Question: Recursively list large number of files and directories in Java cause my JFrame wait and halt other activity
if java listing a large file like C:// and D:// root, in my computer it would take approximately around 15 minutes. while java do the listing, it will halt my jframe from doing other activity because the program have to wait for the task to finish.
i use this method for file listing
'''
File[] files = directory.listFiles();
'''

how to make our jframe able to proceed with other activity while files listing still running
<URL>
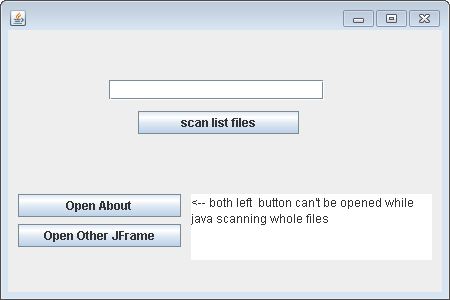
Answer: Swing is a single threaded framework, this means that any long running or blocking process will block the Event Dispatching Thread, which is responsible for processing the Event Queue, including processing repaint events.
Don't do this...
See <URL> for more details.
You could use a background 'Thread' of some kind, but Swing is also not thread safe, so if you intend to update the UI while you're processing you will need to ensure the updates are called within the context of the Event Dispatching Thread.
To make this easier, you could use a 'SwingWorker' for this, see <URL>.
As an example: <URL>